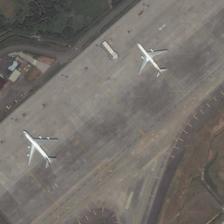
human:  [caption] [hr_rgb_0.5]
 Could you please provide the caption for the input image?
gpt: two planes are on an airport near some green plants .

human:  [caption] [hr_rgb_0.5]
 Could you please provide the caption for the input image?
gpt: two planes are parked in the airport .

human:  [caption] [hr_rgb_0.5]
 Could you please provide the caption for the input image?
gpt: two planes are parked in an airport surrounded meadows .

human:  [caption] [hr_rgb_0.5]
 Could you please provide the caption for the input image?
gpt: two silver-gray planes parked on the runway and there are some low buildings aside .

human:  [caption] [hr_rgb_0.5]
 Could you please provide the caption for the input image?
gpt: two planes are parked in an airport surrounded meadows .